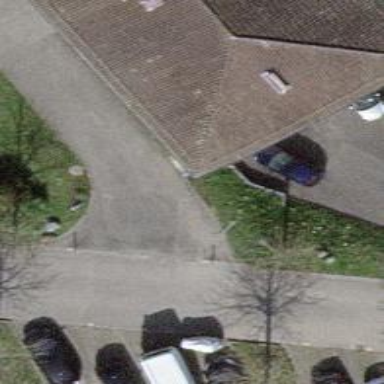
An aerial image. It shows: Set of steps on the road.